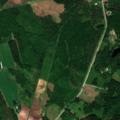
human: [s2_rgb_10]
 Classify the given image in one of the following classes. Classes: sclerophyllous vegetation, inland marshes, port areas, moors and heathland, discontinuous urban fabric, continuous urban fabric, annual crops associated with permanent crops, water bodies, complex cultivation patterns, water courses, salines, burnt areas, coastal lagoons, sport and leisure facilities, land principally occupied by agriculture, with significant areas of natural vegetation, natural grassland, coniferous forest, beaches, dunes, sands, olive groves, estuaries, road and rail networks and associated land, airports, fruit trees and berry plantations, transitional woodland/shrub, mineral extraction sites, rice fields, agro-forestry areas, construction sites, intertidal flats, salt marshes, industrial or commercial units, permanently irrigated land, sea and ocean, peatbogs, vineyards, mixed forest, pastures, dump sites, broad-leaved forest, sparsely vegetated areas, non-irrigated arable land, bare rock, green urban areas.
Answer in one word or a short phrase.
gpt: non-irrigated arable land, broad-leaved forest, mixed forest